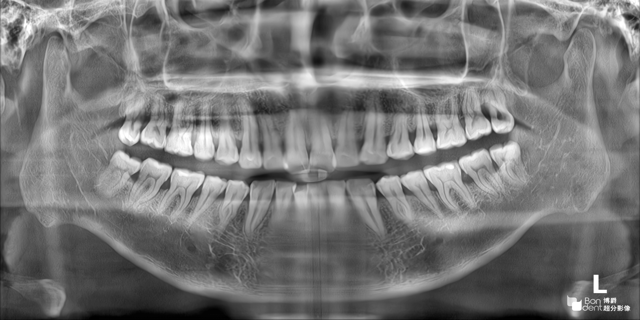
adult